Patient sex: M
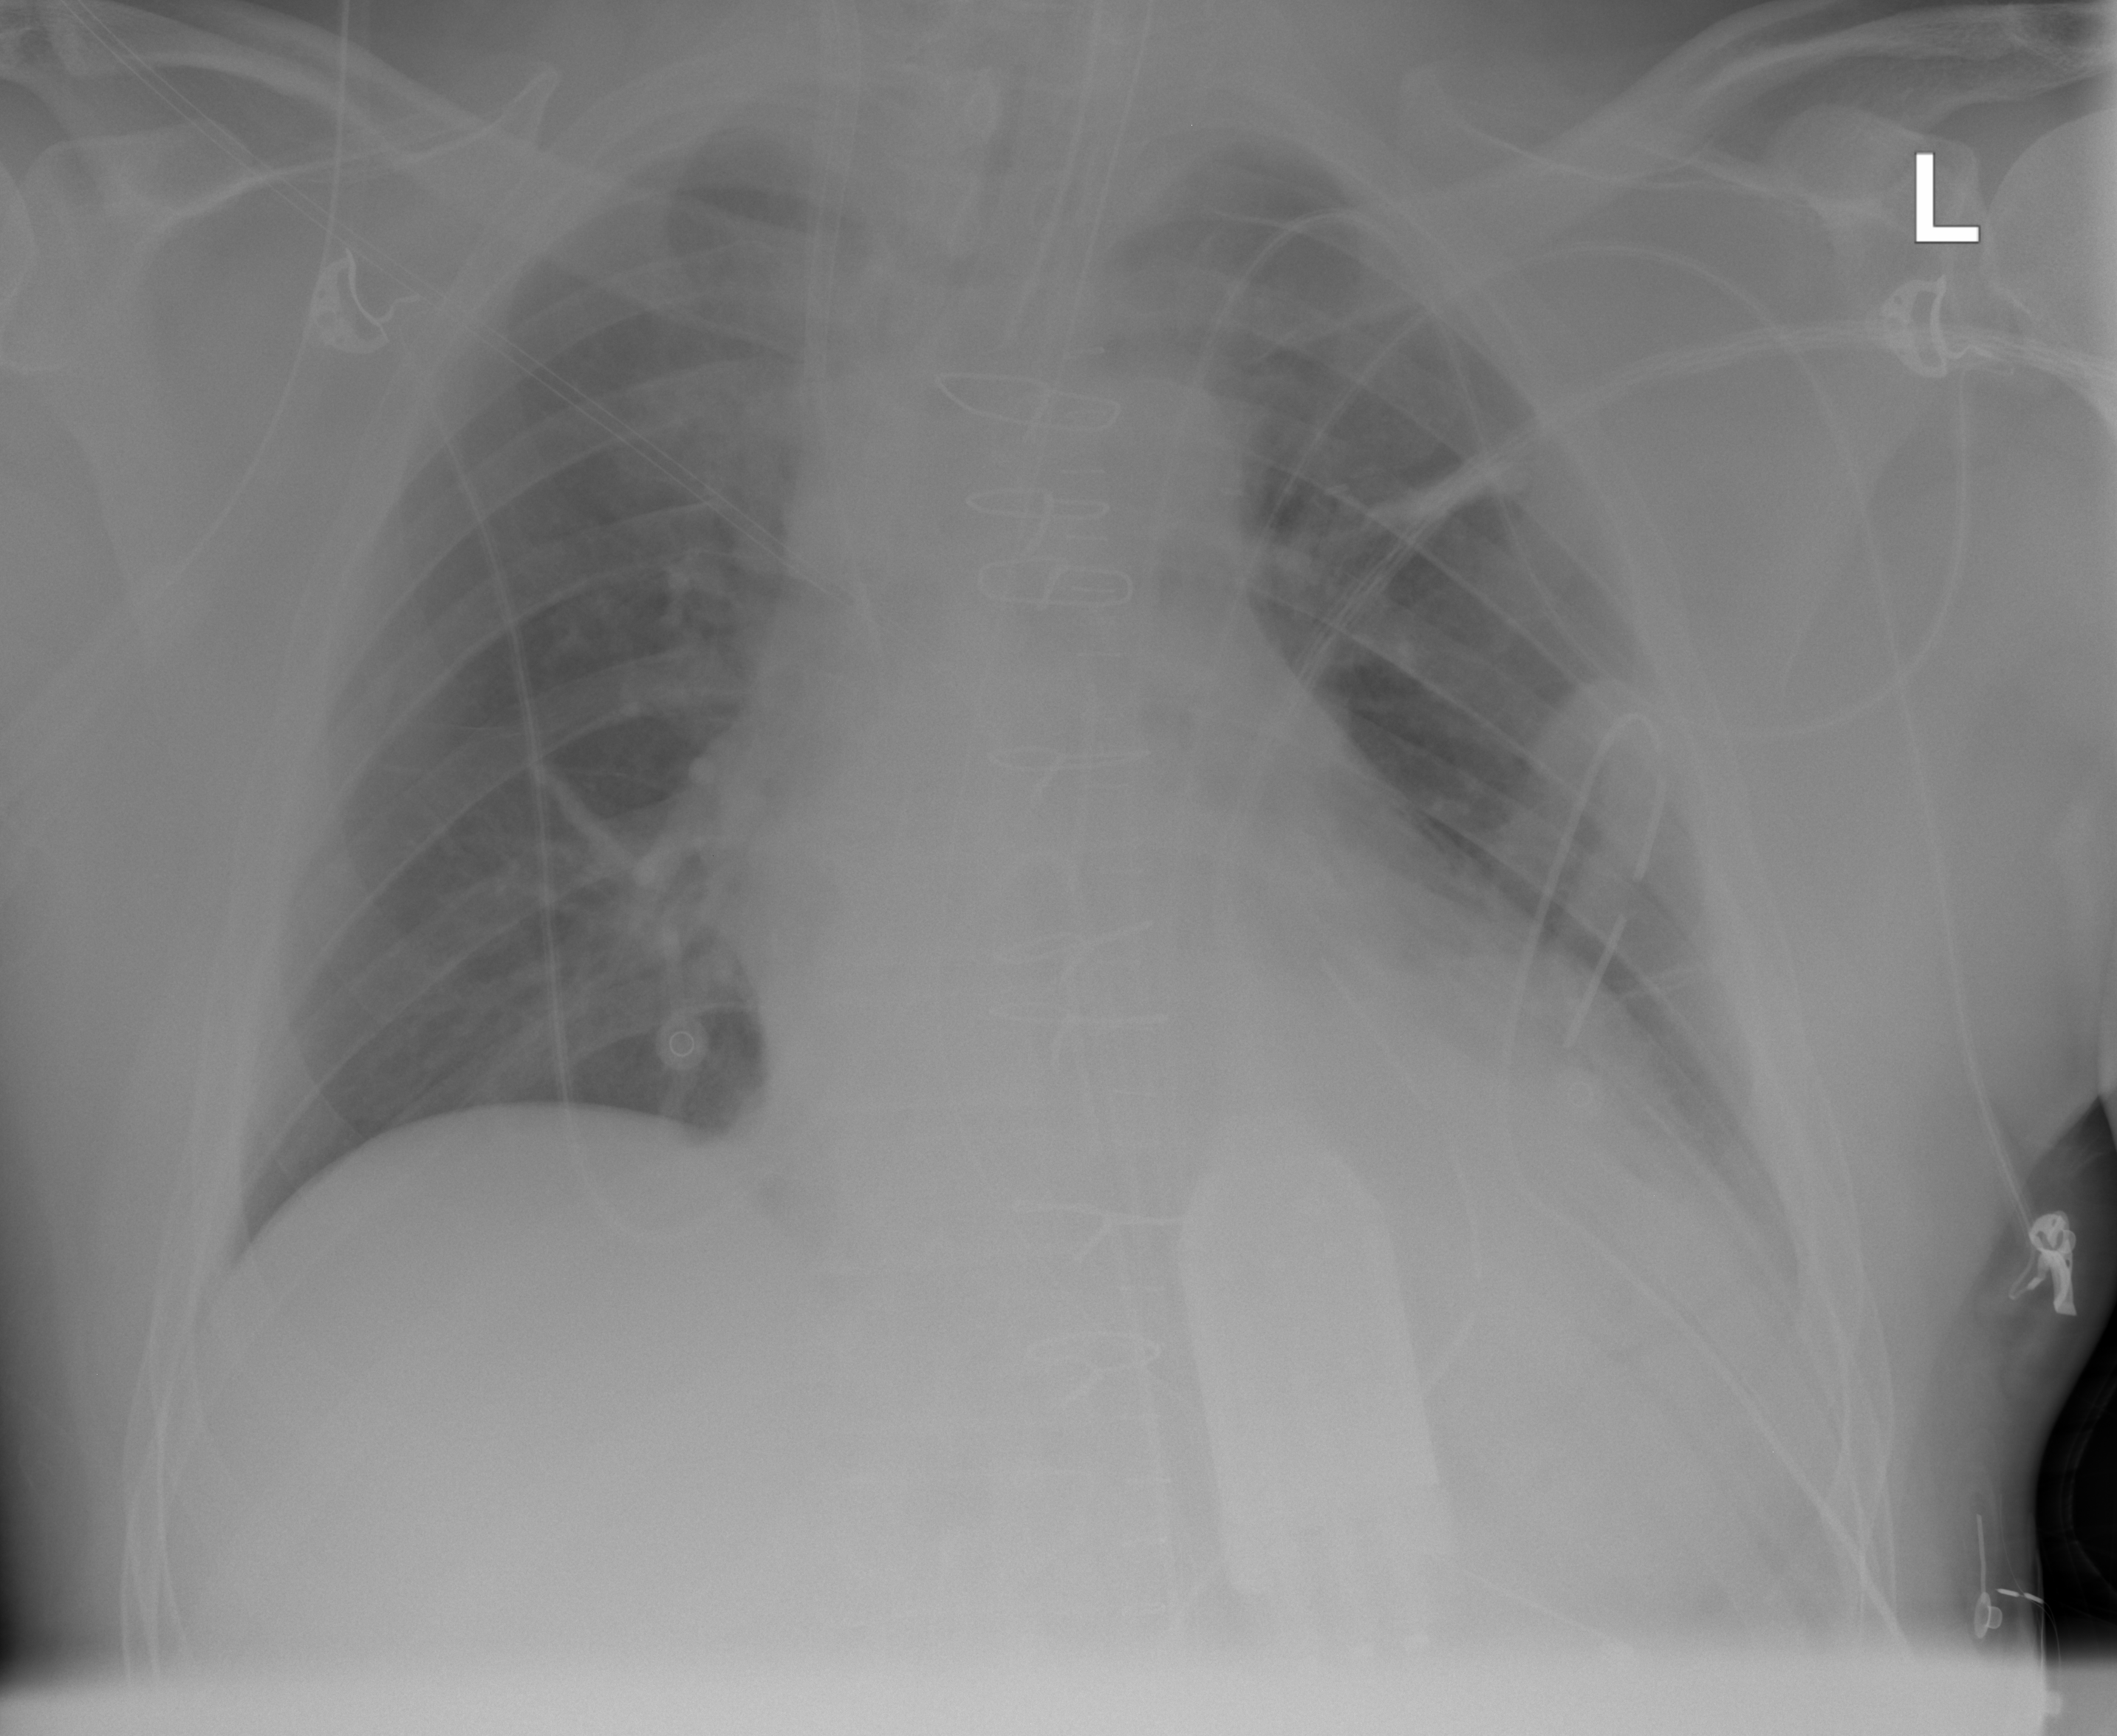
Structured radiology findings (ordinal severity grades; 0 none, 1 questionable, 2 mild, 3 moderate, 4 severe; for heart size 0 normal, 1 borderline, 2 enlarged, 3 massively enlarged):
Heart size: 2
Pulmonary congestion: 0
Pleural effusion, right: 0
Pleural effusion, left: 0
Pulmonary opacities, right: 0
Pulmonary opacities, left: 0
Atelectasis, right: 0
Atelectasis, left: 2